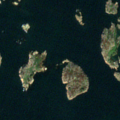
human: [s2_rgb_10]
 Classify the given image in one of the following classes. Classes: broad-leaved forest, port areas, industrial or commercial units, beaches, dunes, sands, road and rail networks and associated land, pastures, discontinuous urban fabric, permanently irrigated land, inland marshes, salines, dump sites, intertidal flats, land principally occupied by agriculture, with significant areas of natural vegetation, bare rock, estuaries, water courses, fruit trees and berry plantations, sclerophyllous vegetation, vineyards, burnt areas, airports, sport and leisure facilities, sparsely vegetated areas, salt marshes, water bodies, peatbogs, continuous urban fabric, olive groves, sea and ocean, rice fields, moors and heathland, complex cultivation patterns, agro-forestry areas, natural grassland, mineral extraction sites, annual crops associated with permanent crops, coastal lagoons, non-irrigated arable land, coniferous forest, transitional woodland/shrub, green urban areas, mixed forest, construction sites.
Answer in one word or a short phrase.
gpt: sea and ocean